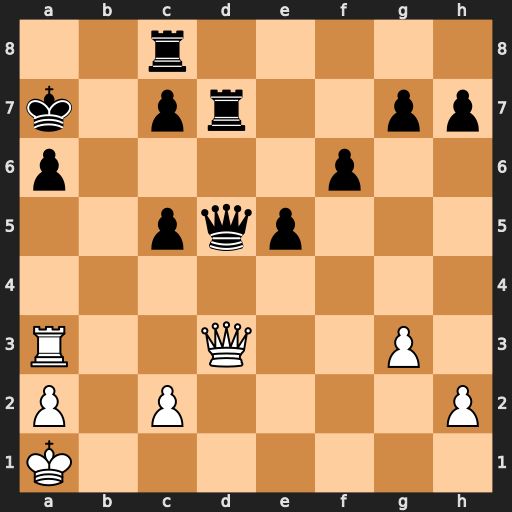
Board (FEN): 2r5/k1pr2pp/p4p2/2pqp3/8/R2Q2P1/P1P4P/K7
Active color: w
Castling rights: -
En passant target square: -
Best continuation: Qxa6+ Kb8 Qa7#